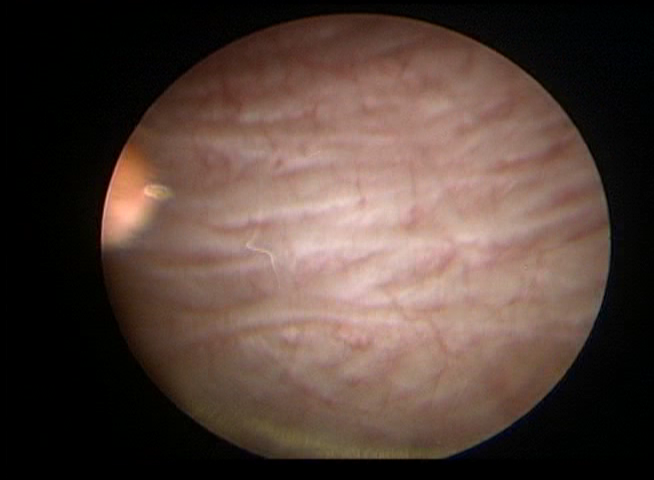
Modality: WLC
Class: Normal mucosa
Bladder cancer association: No